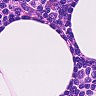
Metastatic tissue present: no